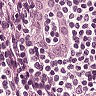
Metastatic tissue present: yes